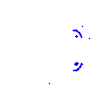
Particle: pion